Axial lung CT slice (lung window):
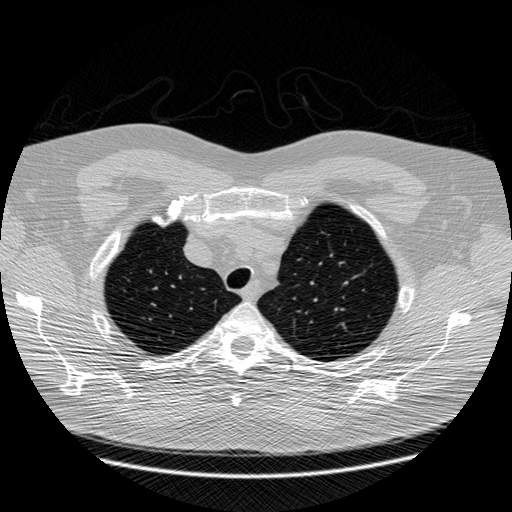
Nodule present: no